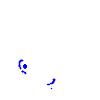
Particle: proton